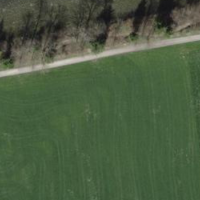
EUNIS habitat code: 24
Species observed at this site:
Acer pseudoplatanus